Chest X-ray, PA view. Patient: 65 years old, sex M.
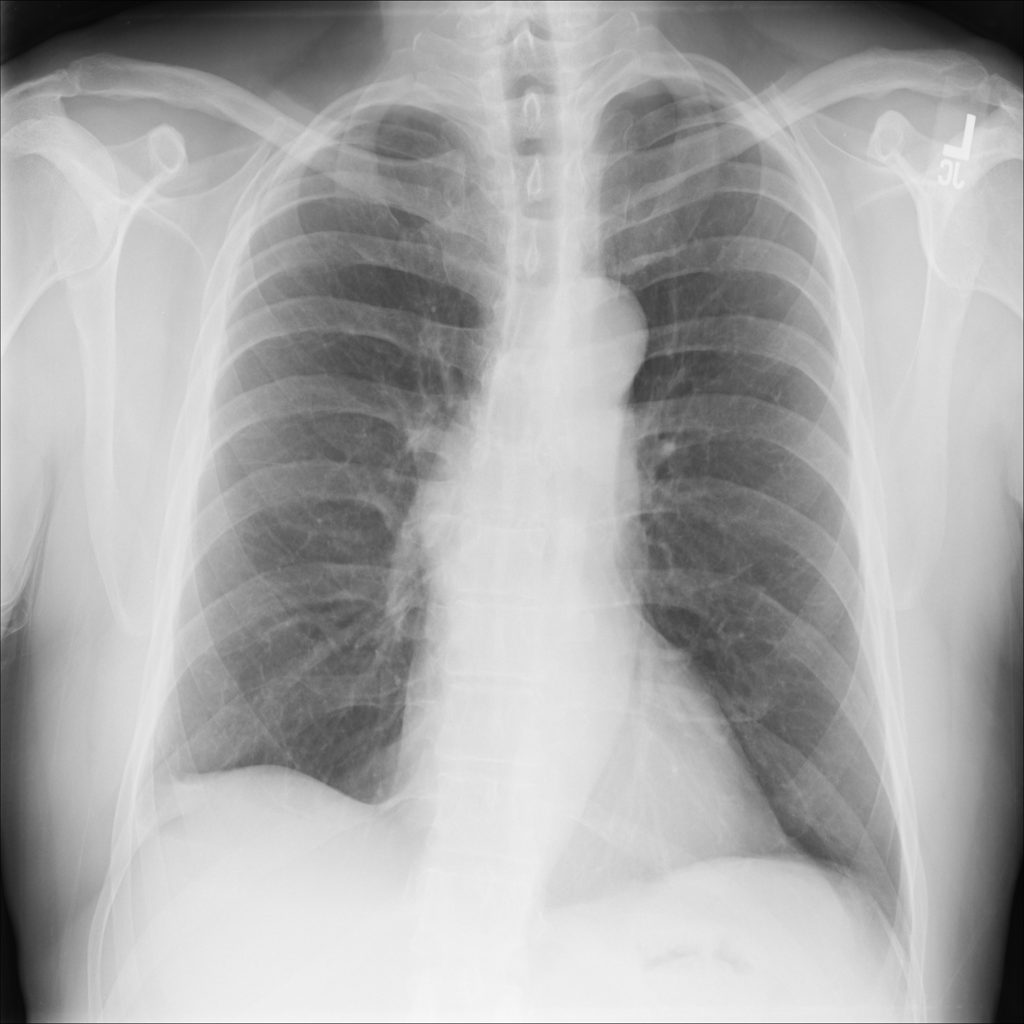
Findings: No Finding